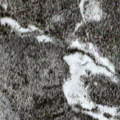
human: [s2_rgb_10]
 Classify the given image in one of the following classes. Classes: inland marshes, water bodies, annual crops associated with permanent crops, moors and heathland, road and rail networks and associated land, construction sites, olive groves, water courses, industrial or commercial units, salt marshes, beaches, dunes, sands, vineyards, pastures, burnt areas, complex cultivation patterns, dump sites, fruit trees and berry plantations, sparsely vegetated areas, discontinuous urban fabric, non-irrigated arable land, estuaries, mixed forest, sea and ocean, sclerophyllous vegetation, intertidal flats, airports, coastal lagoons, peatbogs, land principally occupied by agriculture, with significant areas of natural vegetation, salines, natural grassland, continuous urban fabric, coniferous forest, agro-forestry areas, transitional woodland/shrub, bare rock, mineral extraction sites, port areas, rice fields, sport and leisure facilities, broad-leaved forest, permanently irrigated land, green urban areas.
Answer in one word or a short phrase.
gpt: coniferous forest